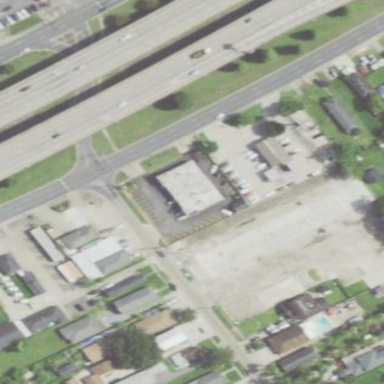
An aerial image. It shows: Building that is motel.